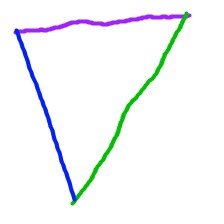
Shape: triangle